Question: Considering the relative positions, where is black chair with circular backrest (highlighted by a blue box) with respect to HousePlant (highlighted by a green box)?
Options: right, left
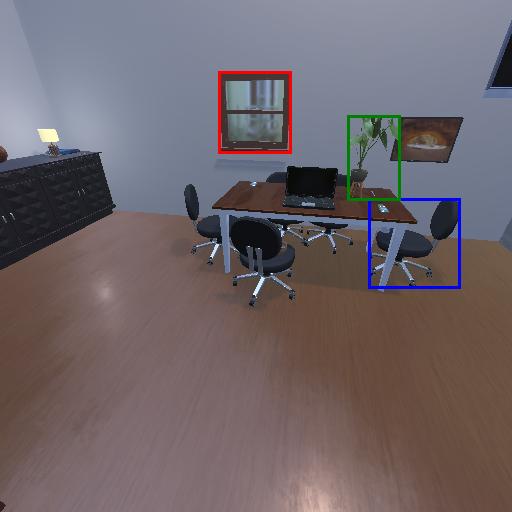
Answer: right